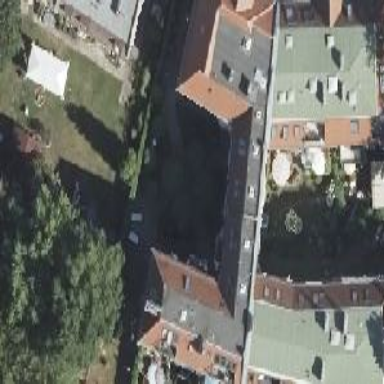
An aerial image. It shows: Residential building with unique quadruple saltbox roof shape.